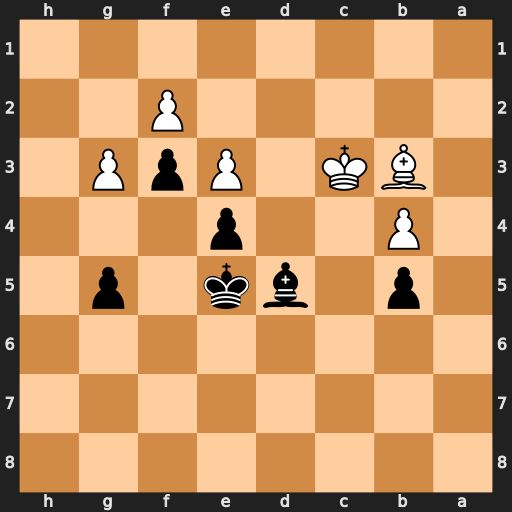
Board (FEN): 8/8/8/1p1bk1p1/1P2p3/1BK1PpP1/5P2/8
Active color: b
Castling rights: -
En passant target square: -
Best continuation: Bxb3 Kxb3 Kf5 Kc3 Kg4 Kd4 Kh3